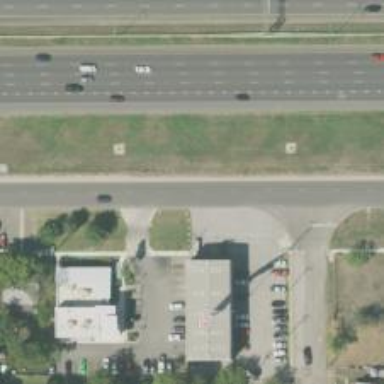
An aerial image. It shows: Secondary road with frontage road.